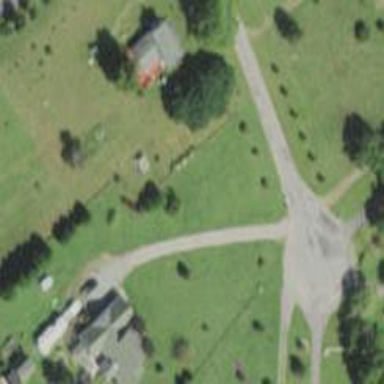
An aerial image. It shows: Driveway.